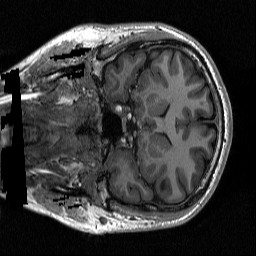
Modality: T1w
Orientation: coronal
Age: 23
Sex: male
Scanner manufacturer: siemens
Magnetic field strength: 3 T
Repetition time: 2.3 s
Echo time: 0.00298 s